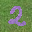
Label: 2